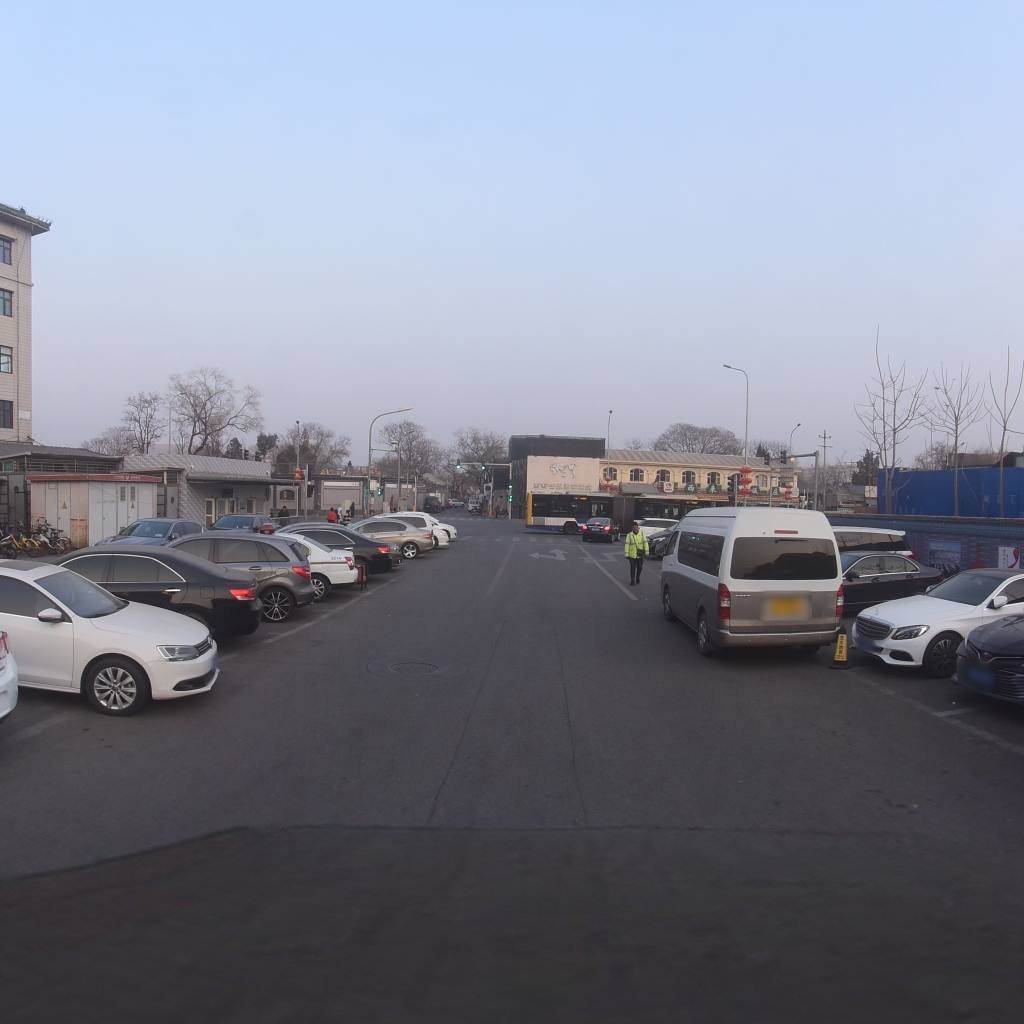
Region: Xicheng
Road damage annotations: longitudinal crack, longitudinal crack, manhole cover